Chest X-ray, AP view. Patient: 60 years old, sex M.
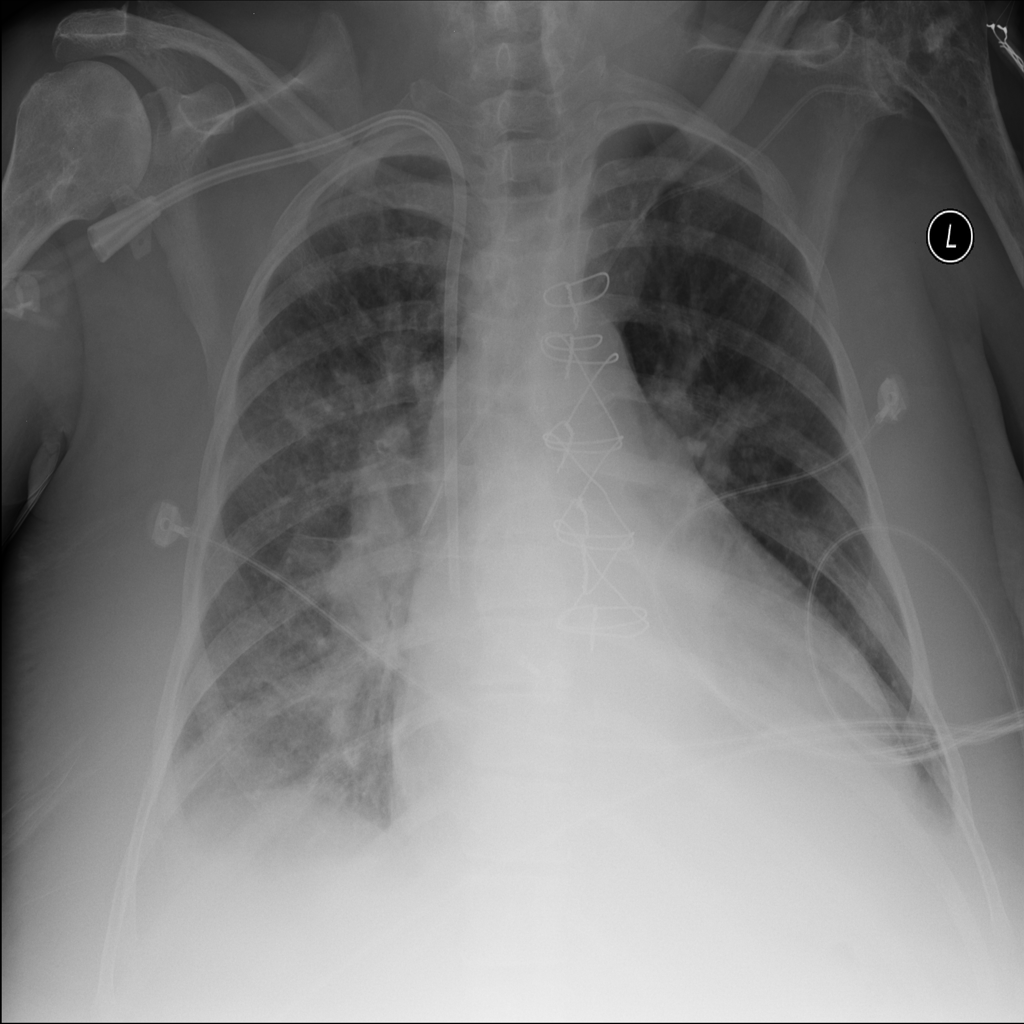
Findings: Cardiomegaly, Effusion